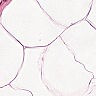
Metastatic tissue present: no